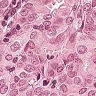
Metastatic tissue present: yes